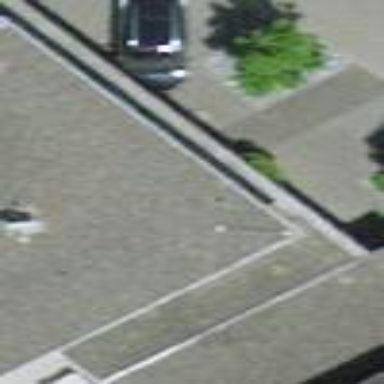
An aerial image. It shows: View of roof of building.